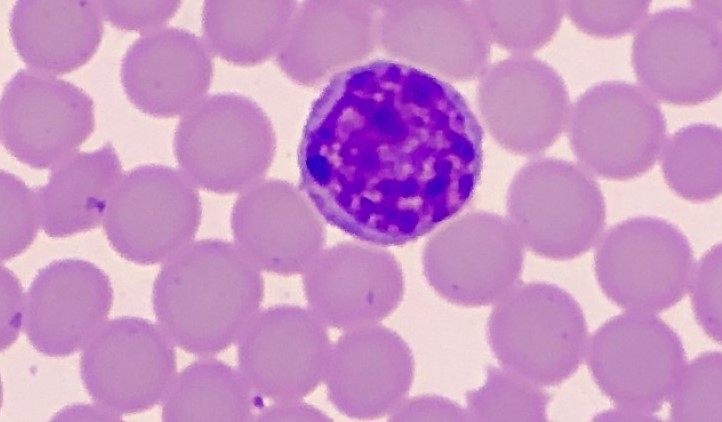
White blood cell type: Lymphocyte